Question: I try to interprete an XML file of a diagram that is created with <URL> to describe the short stroke seen here:

The stroke encoding starts in the 2nd line after 'stencil(' (full code is found <URL>.
How the stroke is encoded in this sequence?
'''
<mxCell id="c7RGBG_HR7ZXm5QX32jH-9" value="" style="shape=
stencil(lZTdboMwDIWfhlsrsZM4ue6696hUOtAYVJTu5+1nFG0jSPOWu2DOF/s4lhs63Lr
TtW3Q3JZ5em7f+vPSNfTQIPZj1879IqeGjg0dLtPcPs3TfTzn7+tpVa6nl+l1veE9cwaMWSE0Hzlgz
XfoMQNDP24ACxarAA/RFkAMEFhJQGBSAbAFRwoQAEsPQc8gHogLwEcgJQMy+NKDE1cKQATJFYBEtA
zOAMcCkL5pXXUMWJZkddMe9x6sRLR3E9OlB71JQa4ru+rAKgUFBhcKvT5HMgWcavQeUqzRpy97/9NHB
KypP8qDVukZ2Nbo037mdH1CMFV6AsYavQf0NfqwH9A/9NIfrtFHiDXzsNlrvwFy+N
mrl34Y8lre/t/vYQnlHU7HTw==);
fillColor=none;" vertex="1" parent="1"> <mxGeometry x="277.5999755859375"
y="238.19998168945312" width="71.60000610351562" height="2.399993896484375"
as="geometry" /> </mxCell>
'''
If I save it as SVG file then the coordinates are readable (<URL>.
'path d="M -0.4 2.6 L 0.4 2.6 L 3.76 2.28 L 8.97 1.91 L 11.2 1.8 L 14.9 1.6 L 19.3 1.3 L 23.9 1 L 28.8 0.8 L 33.4 0.6 L 37.2 0.5 L 40.8 0.4 L 44.4 0.3 L 47.9 0.2 L 51 0.2 L 54 0.2 L 56.4 0.2 L 58.5 0.2 L 60.5 0.2 L 62.4 0.2 L 64 0.2 L 65.5 0.2 L 66.7 0.2 L 67.8 0.2 L 68.7 0.2 L 69.6 0.2 L 70.4 0.2 L 71.2 0.2"'
The freehand tool can be found in the Menu Arrange->Insert->Freehand. The XML is saved without compression in Menu File->Export as->XML.
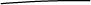
Answer: The original text was Base64 encoded then compressed by deflate and URL encoded. The original text can be reconstructed by:
1. Base64 decode
2. Inflate
3. URL decode
A conversion tool and description is found here:
<URL>
Python 3. code
'''
import base64,zlib,urllib
decoded_text=urllib.parse.unquote(zlib.decompress(base64.b64decode(encoded_text),wbits=-15))
'''
The compressed code of the OP is
'''
lZTdboMwDIWfhlsrsZM4ue6696hUOtAYVJTu5+1nFG0jSPOWu2DOF/s4lhs63Lr
TtW3Q3JZ5em7f+vPSNfTQIPZj1879IqeGjg0dLtPcPs3TfTzn7+tpVa6nl+l1ve
E9cwaMWSE0HzlgzXfoMQNDP24ACxarAA/RFkAMEFhJQGBSAbAFRwoQAEsPQc8gH
ogLwEcgJQMy+NKDE1cKQATJFYBEtAzOAMcCkL5pXXUMWJZkddMe9x6sRLR3E9Ol
B71JQa4ru+rAKgUFBhcKvT5HMgWcavQeUqzRpy97/9NHBKypP8qDVukZ2Nbo037
mdH1CMFV6AsYavQf0NfqwH9A/9NIfrtFHiDXzsNlrvwFy+Nmrl34Y8lre/t/vYQ
nlHU7HTw==
'''
and after conversion (using the tool or python):
'''
<shape strokewidth="inherit"><foreground><path><move x="0.00"
y="100.00"/><line x="1.12" y="100.00"/><line x="5.81" y="86.67"/>
<line x="13.09" y="71.43"/><line x="16.20" y="66.67"/><line x="21.37"
y="58.33"/><line x="27.51" y="45.83"/><line x="33.94" y="33.33"/>
<line x="40.78" y="25.00"/><line x="47.21" y="16.67"/><line x="52.51"
y="12.50"/><line x="57.54" y="8.33"/><line x="62.57" y="4.17"/>
<line x="67.46" y="0.00"/><line x="71.79" y="0.00"/><line x="75.98"
y="0.00"/><line x="79.33" y="0.00"/><line x="82.26" y="0.00"/>
<line x="85.06" y="0.00"/><line x="87.71" y="0.00"/><line x="89.94"
y="0.00"/><line x="92.04" y="0.00"/><line x="93.72" y="0.00"/>
<line x="95.25" y="0.00"/><line x="96.51" y="0.00"/><line x="97.77"
y="0.00"/><line x="98.88" y="0.00"/><line x="100.00" y="0.00"/>
</path><fillstroke/></foreground></shape>
'''